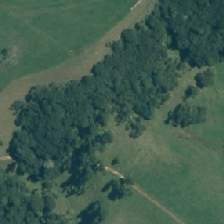
Land cover: indigenous_forest